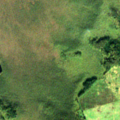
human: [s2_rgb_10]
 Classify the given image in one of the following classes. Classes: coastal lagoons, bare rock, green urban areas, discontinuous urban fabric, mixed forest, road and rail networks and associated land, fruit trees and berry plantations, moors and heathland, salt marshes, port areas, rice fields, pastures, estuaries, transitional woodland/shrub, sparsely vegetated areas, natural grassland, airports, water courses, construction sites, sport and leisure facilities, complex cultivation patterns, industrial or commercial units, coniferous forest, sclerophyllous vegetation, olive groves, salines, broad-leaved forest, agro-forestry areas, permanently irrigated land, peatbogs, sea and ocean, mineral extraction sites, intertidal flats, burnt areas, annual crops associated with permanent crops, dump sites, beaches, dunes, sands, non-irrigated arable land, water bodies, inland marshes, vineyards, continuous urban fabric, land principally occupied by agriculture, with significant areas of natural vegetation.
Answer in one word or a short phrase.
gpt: non-irrigated arable land, coniferous forest, mixed forest, transitional woodland/shrub, inland marshes